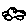
Label: car